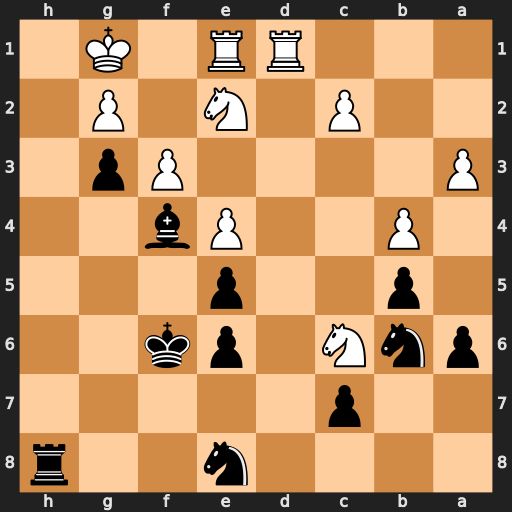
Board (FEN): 4n2r/2p5/pnN1pk2/1p2p3/1P2Pb2/P4Pp1/2P1N1P1/3RR1K1
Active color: b
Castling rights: -
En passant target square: -
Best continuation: Be3+ Kf1 Rh1+